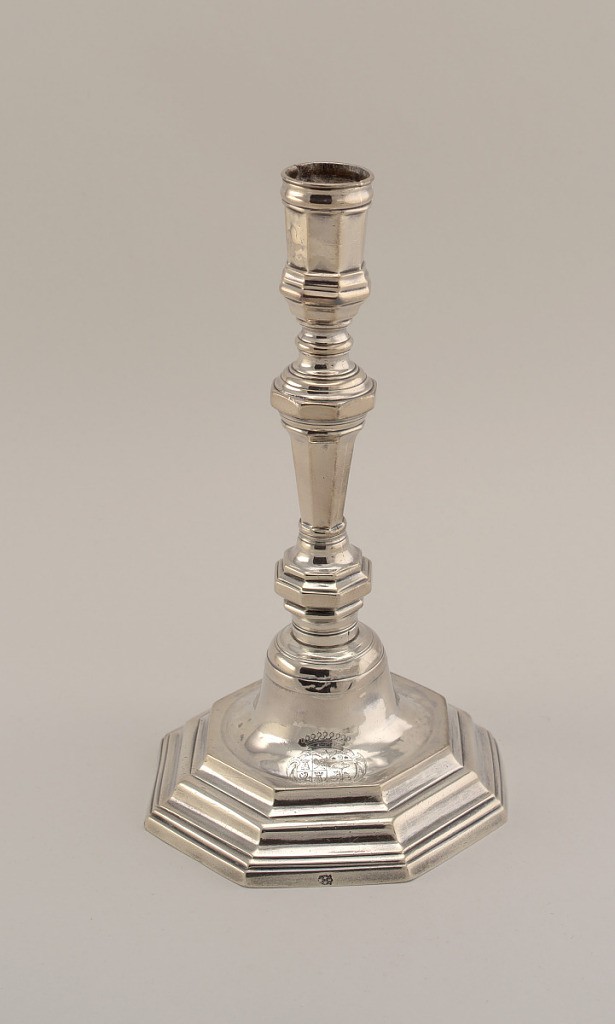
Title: Candlestick
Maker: Jean Lacère (Lasserre), French, 1756
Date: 1717–1722
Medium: silver
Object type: candlestick
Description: Eight-sided base from which rises a shaft with knobs and sockets of eight sides. Coat-of-arms engraved on the base.